Question: I'm looking to copy cells A1:B100 to D1:E100 but removing blanks.. Would this be possible via a formula or would I have to use VBA?
Here's an example:
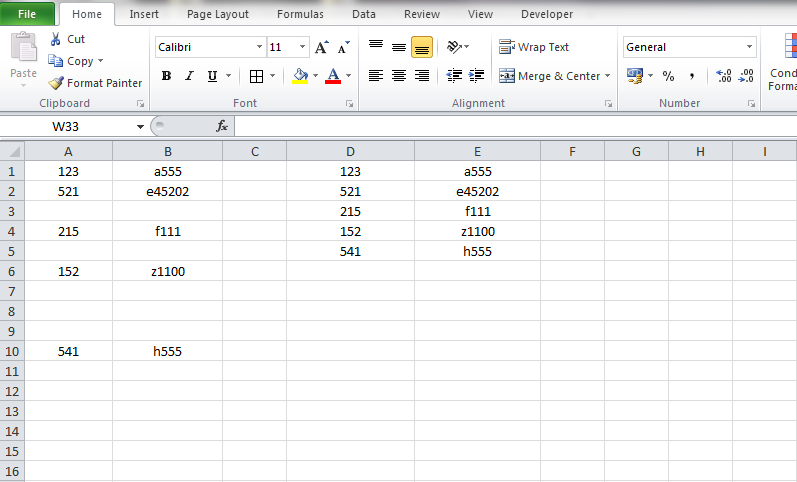
Answer: There is an easy way to do it:

copy all data from 'A:B'. Select 'D1', right mouse click and select :

with selected range with data in columns 'D:E' (in my case 'D1:E8') press +

in the 'GoTo' dialog window press and select

now all empty cells in 'D1:E8' are selected.

right mouse click on amy and press

select "Shift cells up" and press .

---
as follow up from comments, OP has '=IF(Sheet1!D11="YES",Sheet1!A11, "")' in 'A:B'. And since '""' not actually blank cell, we can't use .
There is VBA solution:
'''
Sub test()
Dim lastrow As Long
Dim cell As Range
Dim rng As Range
'change sheet name to suit
With ThisWorkbook.Worksheets("Sheet1")
'find lastrow in columns A:B
lastrow = Application.Max(.Cells(.Rows.Count, "A").End(xlUp).Row, _
.Cells(.Rows.Count, "B").End(xlUp).Row)
'Copy values from A:B to D:E
.Range("D1:E" & lastrow).Value = .Range("A1:B" & lastrow).Value
'Iterates throught each cell in D:E and if it equals to "" - remember it
For Each cell In .Range("D1:E" & lastrow)
If cell.Value = "" Then
If rng Is Nothing Then
Set rng = cell
Else
Set rng = Union(rng, cell)
End If
End If
Next
'delete all empty cells (with "")
If Not rng Is Nothing Then rng.Delete Shift:=xlUp
End With
End Sub
'''